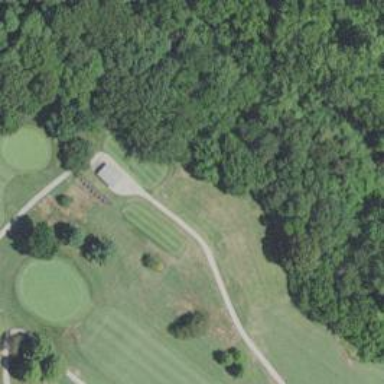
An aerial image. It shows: Service road used as golf cart path.